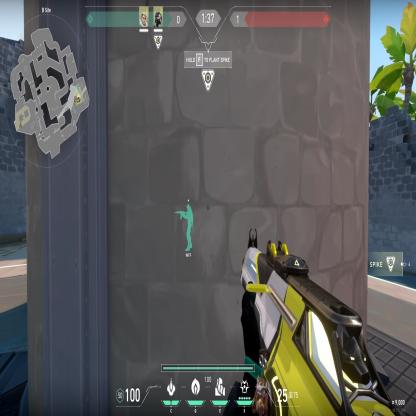
Label: teammate